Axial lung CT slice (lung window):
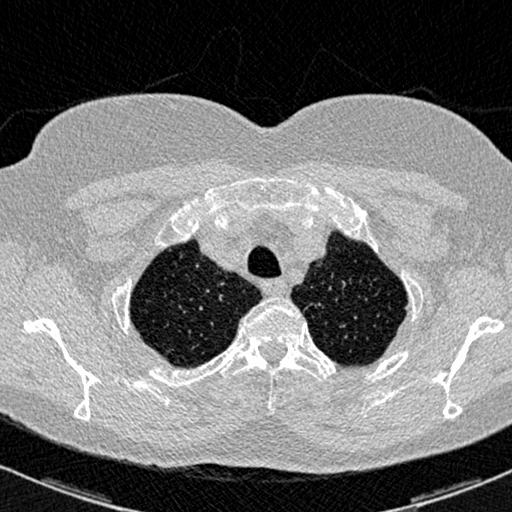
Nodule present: no